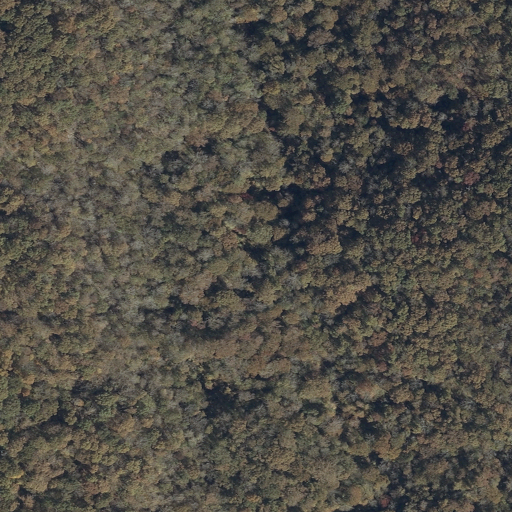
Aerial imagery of valley in Tennessee named Bear Den Hollow containing only deciduous forest